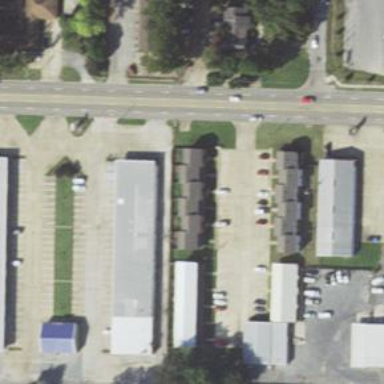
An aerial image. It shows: Clinic.